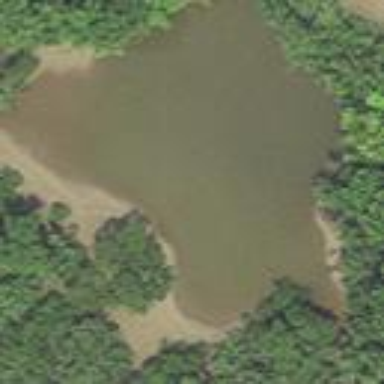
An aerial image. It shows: Serene pond surrounded by nature.